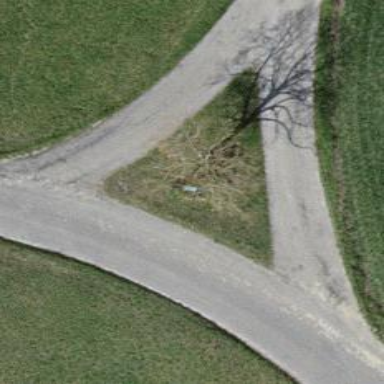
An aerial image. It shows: Historic wayside cross.